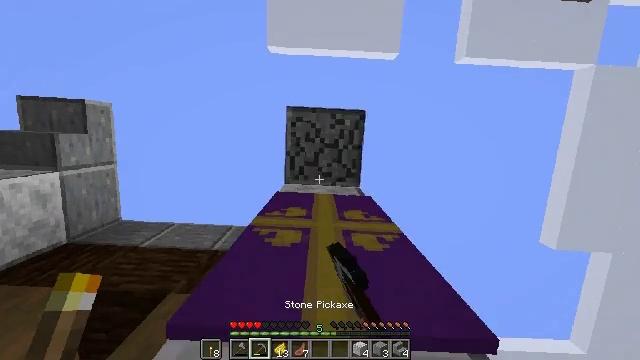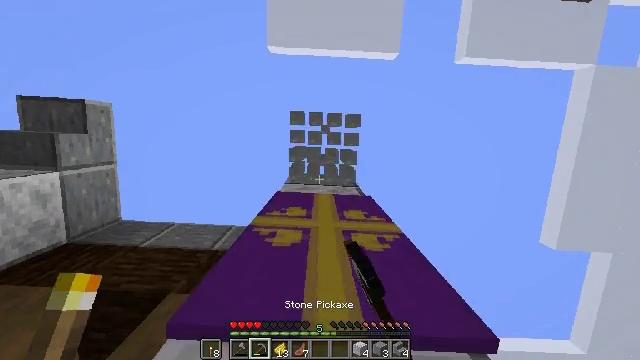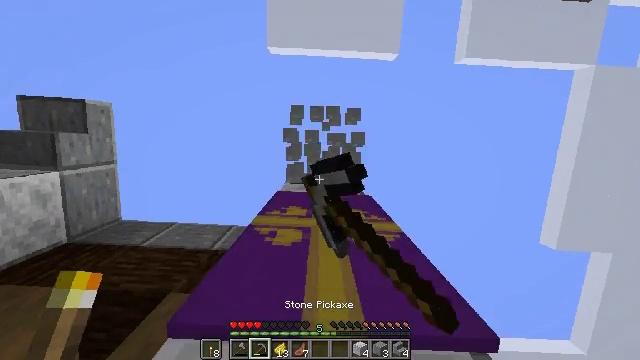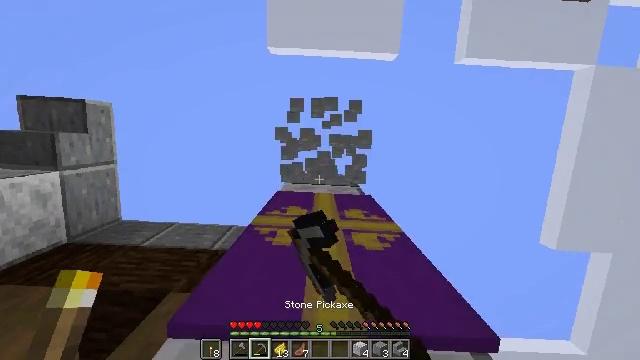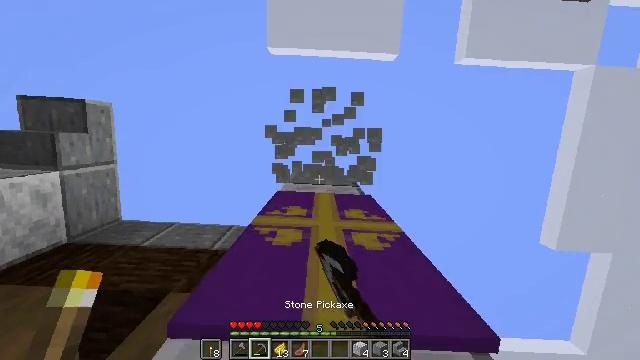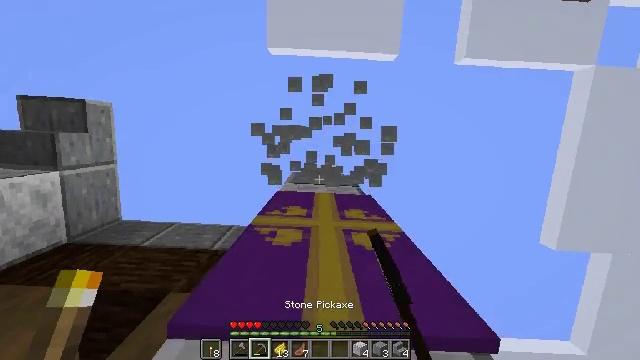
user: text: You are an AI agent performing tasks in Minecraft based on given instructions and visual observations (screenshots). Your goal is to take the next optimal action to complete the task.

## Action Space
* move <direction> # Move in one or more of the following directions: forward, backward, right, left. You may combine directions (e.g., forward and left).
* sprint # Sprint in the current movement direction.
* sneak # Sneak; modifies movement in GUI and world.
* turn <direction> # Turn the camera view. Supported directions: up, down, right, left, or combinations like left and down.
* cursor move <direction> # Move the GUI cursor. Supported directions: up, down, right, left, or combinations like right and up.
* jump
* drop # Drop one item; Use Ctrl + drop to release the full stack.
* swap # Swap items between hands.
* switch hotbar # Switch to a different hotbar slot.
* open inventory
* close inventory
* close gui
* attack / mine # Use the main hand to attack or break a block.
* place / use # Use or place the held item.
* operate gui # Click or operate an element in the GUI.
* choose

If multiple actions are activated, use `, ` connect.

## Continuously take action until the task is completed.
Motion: motion action
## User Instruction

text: Collect the polished andesite stairs.
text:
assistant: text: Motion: attack / mine
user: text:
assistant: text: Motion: attack / mine
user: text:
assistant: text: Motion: attack / mine
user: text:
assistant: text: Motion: attack / mine
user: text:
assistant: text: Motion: no_op
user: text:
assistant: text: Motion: no_op